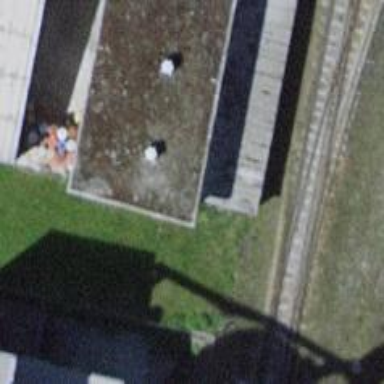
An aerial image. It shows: Rail spur service.